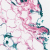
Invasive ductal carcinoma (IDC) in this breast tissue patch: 0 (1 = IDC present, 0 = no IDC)